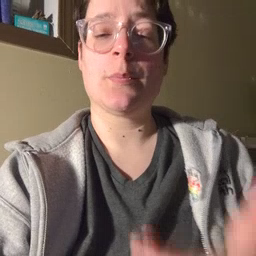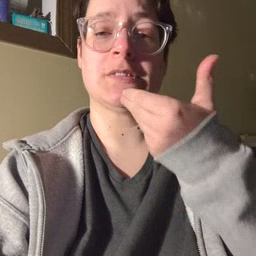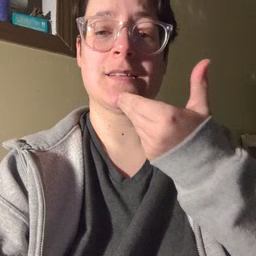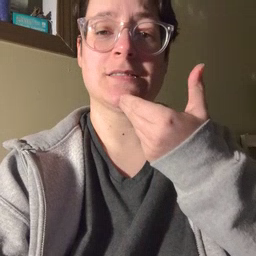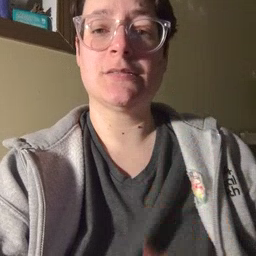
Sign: pizza